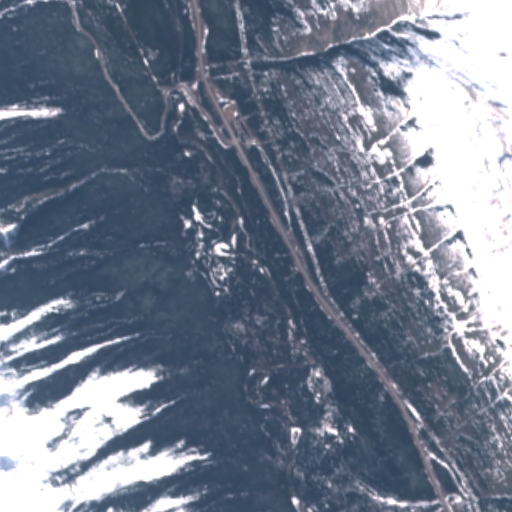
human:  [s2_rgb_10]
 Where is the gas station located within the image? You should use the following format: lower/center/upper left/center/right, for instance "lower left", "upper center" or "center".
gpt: The gas station is located in the upper center of the image.
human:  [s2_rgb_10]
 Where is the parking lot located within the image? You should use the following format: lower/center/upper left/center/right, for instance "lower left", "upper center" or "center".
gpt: The parking lot is located in the upper center of the image.
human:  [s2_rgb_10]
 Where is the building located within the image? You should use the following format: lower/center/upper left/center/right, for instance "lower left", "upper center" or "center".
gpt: The building is located in the center right of the image.
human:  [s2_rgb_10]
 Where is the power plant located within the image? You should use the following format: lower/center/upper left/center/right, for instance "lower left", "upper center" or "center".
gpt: There is no power plant in the image.